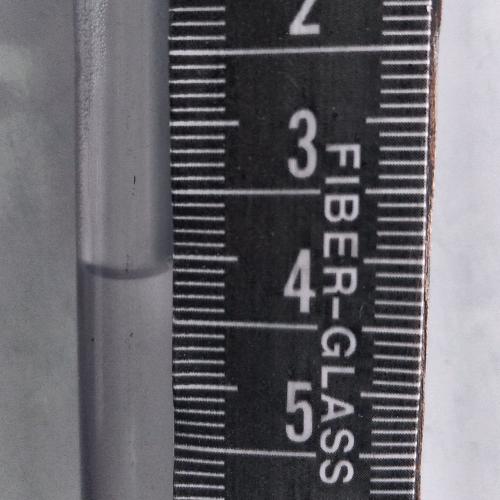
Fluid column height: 4.1 cm